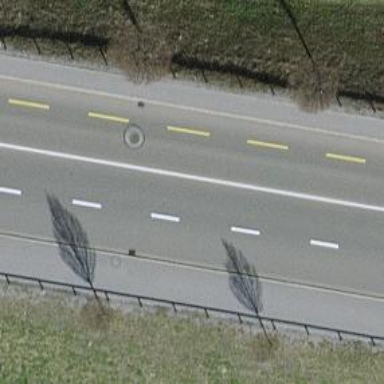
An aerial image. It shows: Secondary road with exclusive lane for cyclists on both sides. The road has asphalt surface.